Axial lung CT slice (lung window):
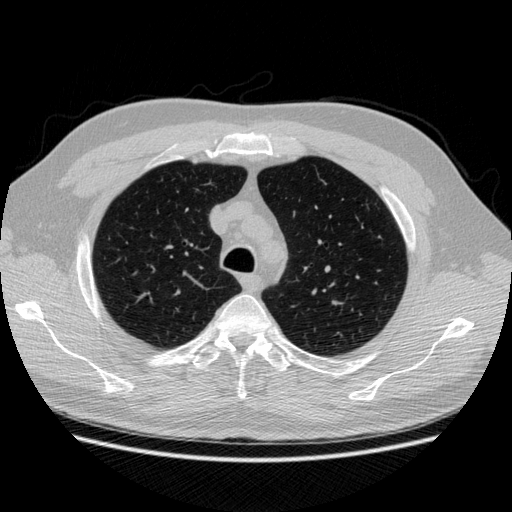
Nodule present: no